Field crop: maize
Growth stage: 2
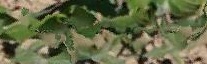
Species: maize